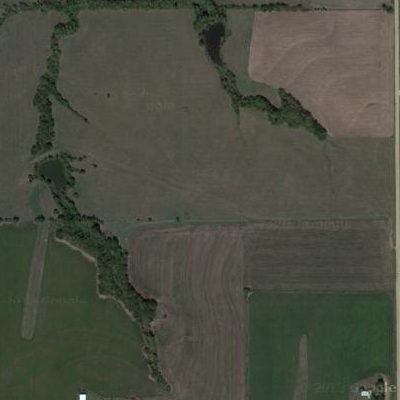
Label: Field